Field crop: tomato
Growth stage: 1
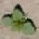
Species: solanum